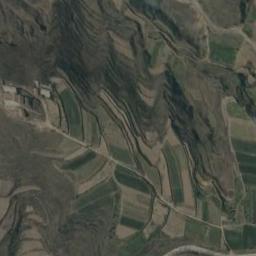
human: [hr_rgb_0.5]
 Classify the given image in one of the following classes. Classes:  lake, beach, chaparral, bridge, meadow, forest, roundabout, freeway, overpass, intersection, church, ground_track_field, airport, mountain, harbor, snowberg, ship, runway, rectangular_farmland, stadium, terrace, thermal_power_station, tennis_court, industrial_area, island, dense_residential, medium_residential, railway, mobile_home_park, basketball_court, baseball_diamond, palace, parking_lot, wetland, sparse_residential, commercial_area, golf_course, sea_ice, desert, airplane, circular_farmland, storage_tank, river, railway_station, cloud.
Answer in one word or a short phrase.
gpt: terrace